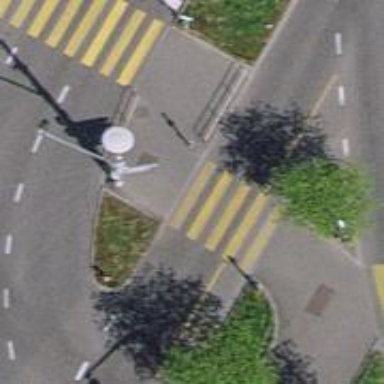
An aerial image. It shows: Road crossing with traffic signals.